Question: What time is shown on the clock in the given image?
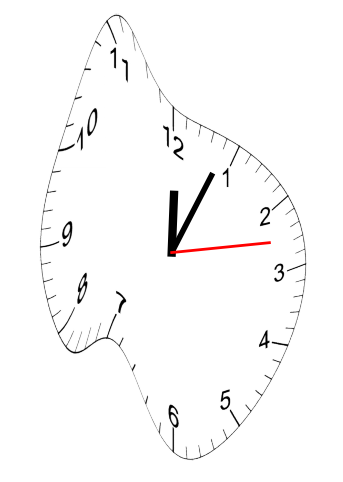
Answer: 12:04:13